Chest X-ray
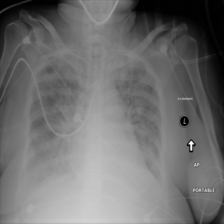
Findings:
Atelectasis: negative
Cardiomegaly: negative
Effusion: negative
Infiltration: negative
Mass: negative
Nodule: negative
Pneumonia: negative
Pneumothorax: negative
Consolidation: negative
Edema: positive
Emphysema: negative
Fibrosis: negative
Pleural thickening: negative
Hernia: negative